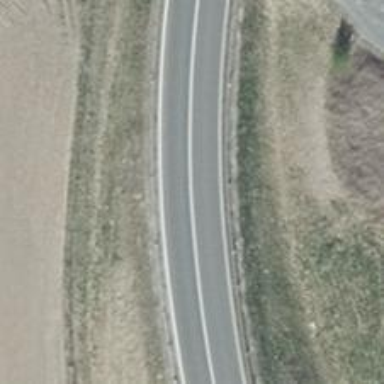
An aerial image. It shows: Trunk link highway with asphalt surface.